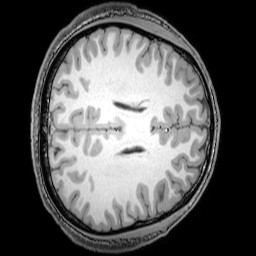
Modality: T1w
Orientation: axial
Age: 22
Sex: male
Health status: healthy
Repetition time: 0.081 s
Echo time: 0.037 s